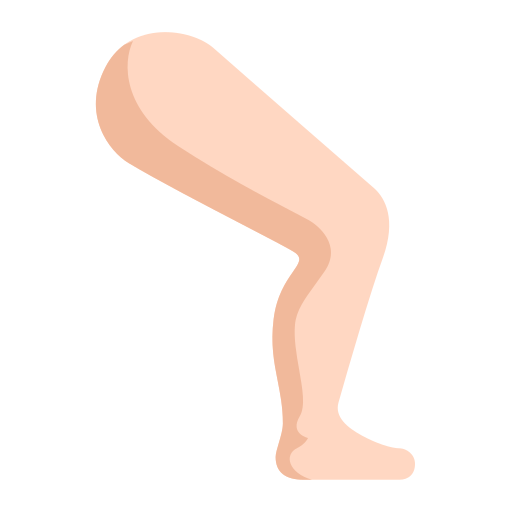
leg flat light